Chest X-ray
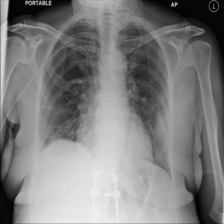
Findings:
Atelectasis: negative
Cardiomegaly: negative
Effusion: negative
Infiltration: negative
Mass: positive
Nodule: negative
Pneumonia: negative
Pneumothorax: negative
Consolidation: negative
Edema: negative
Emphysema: negative
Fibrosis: negative
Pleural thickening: negative
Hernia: negative